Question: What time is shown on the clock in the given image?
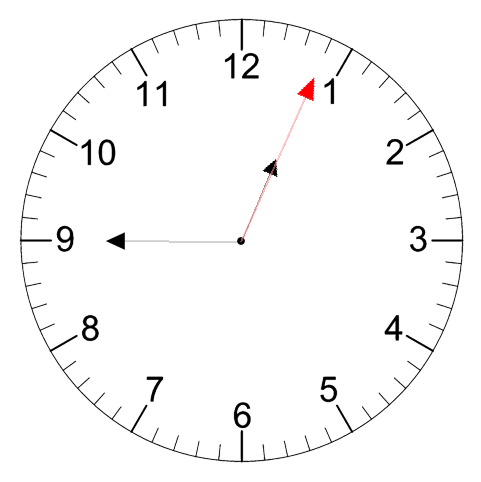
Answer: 12:45:04